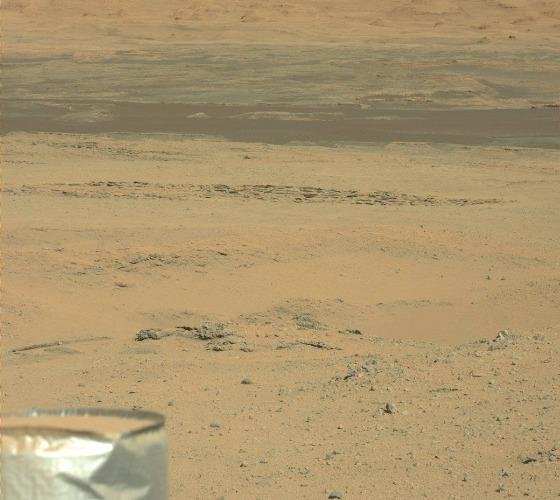
Terrain classes present: Background, Gravel / Sand / Soil, Rock